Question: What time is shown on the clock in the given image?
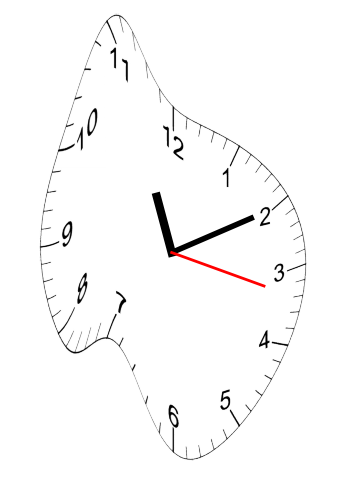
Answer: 11:10:17